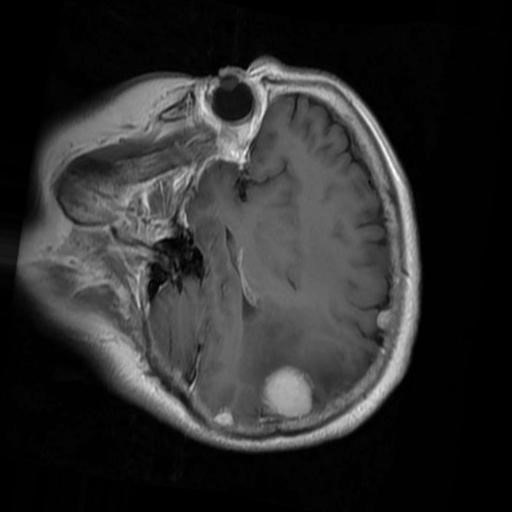
Label: brain_menin